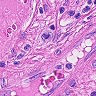
Metastatic tissue present: yes